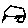
Label: car